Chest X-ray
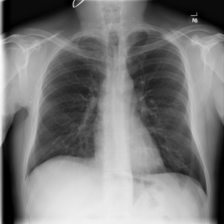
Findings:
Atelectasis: negative
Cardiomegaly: negative
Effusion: negative
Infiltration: negative
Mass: positive
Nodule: negative
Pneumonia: negative
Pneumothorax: negative
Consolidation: negative
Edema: negative
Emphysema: negative
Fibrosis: positive
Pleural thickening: negative
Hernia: negative